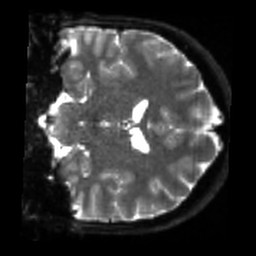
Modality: sbref
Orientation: coronal
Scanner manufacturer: siemens
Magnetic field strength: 3 T
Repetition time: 4 s
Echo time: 0.0594 s